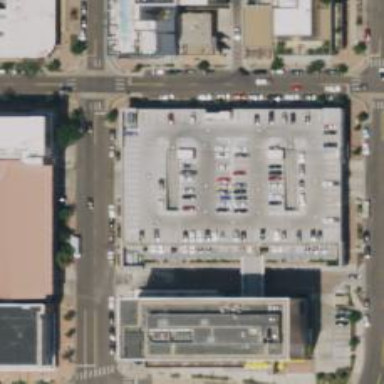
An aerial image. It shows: Multi-storey parking building.